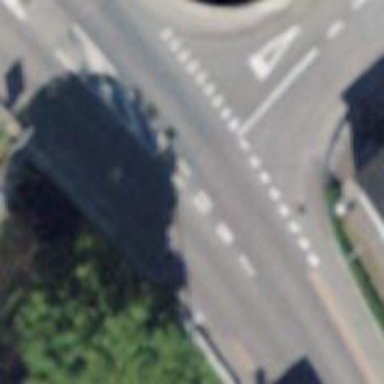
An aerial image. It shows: Road with "give way" sign.